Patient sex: M
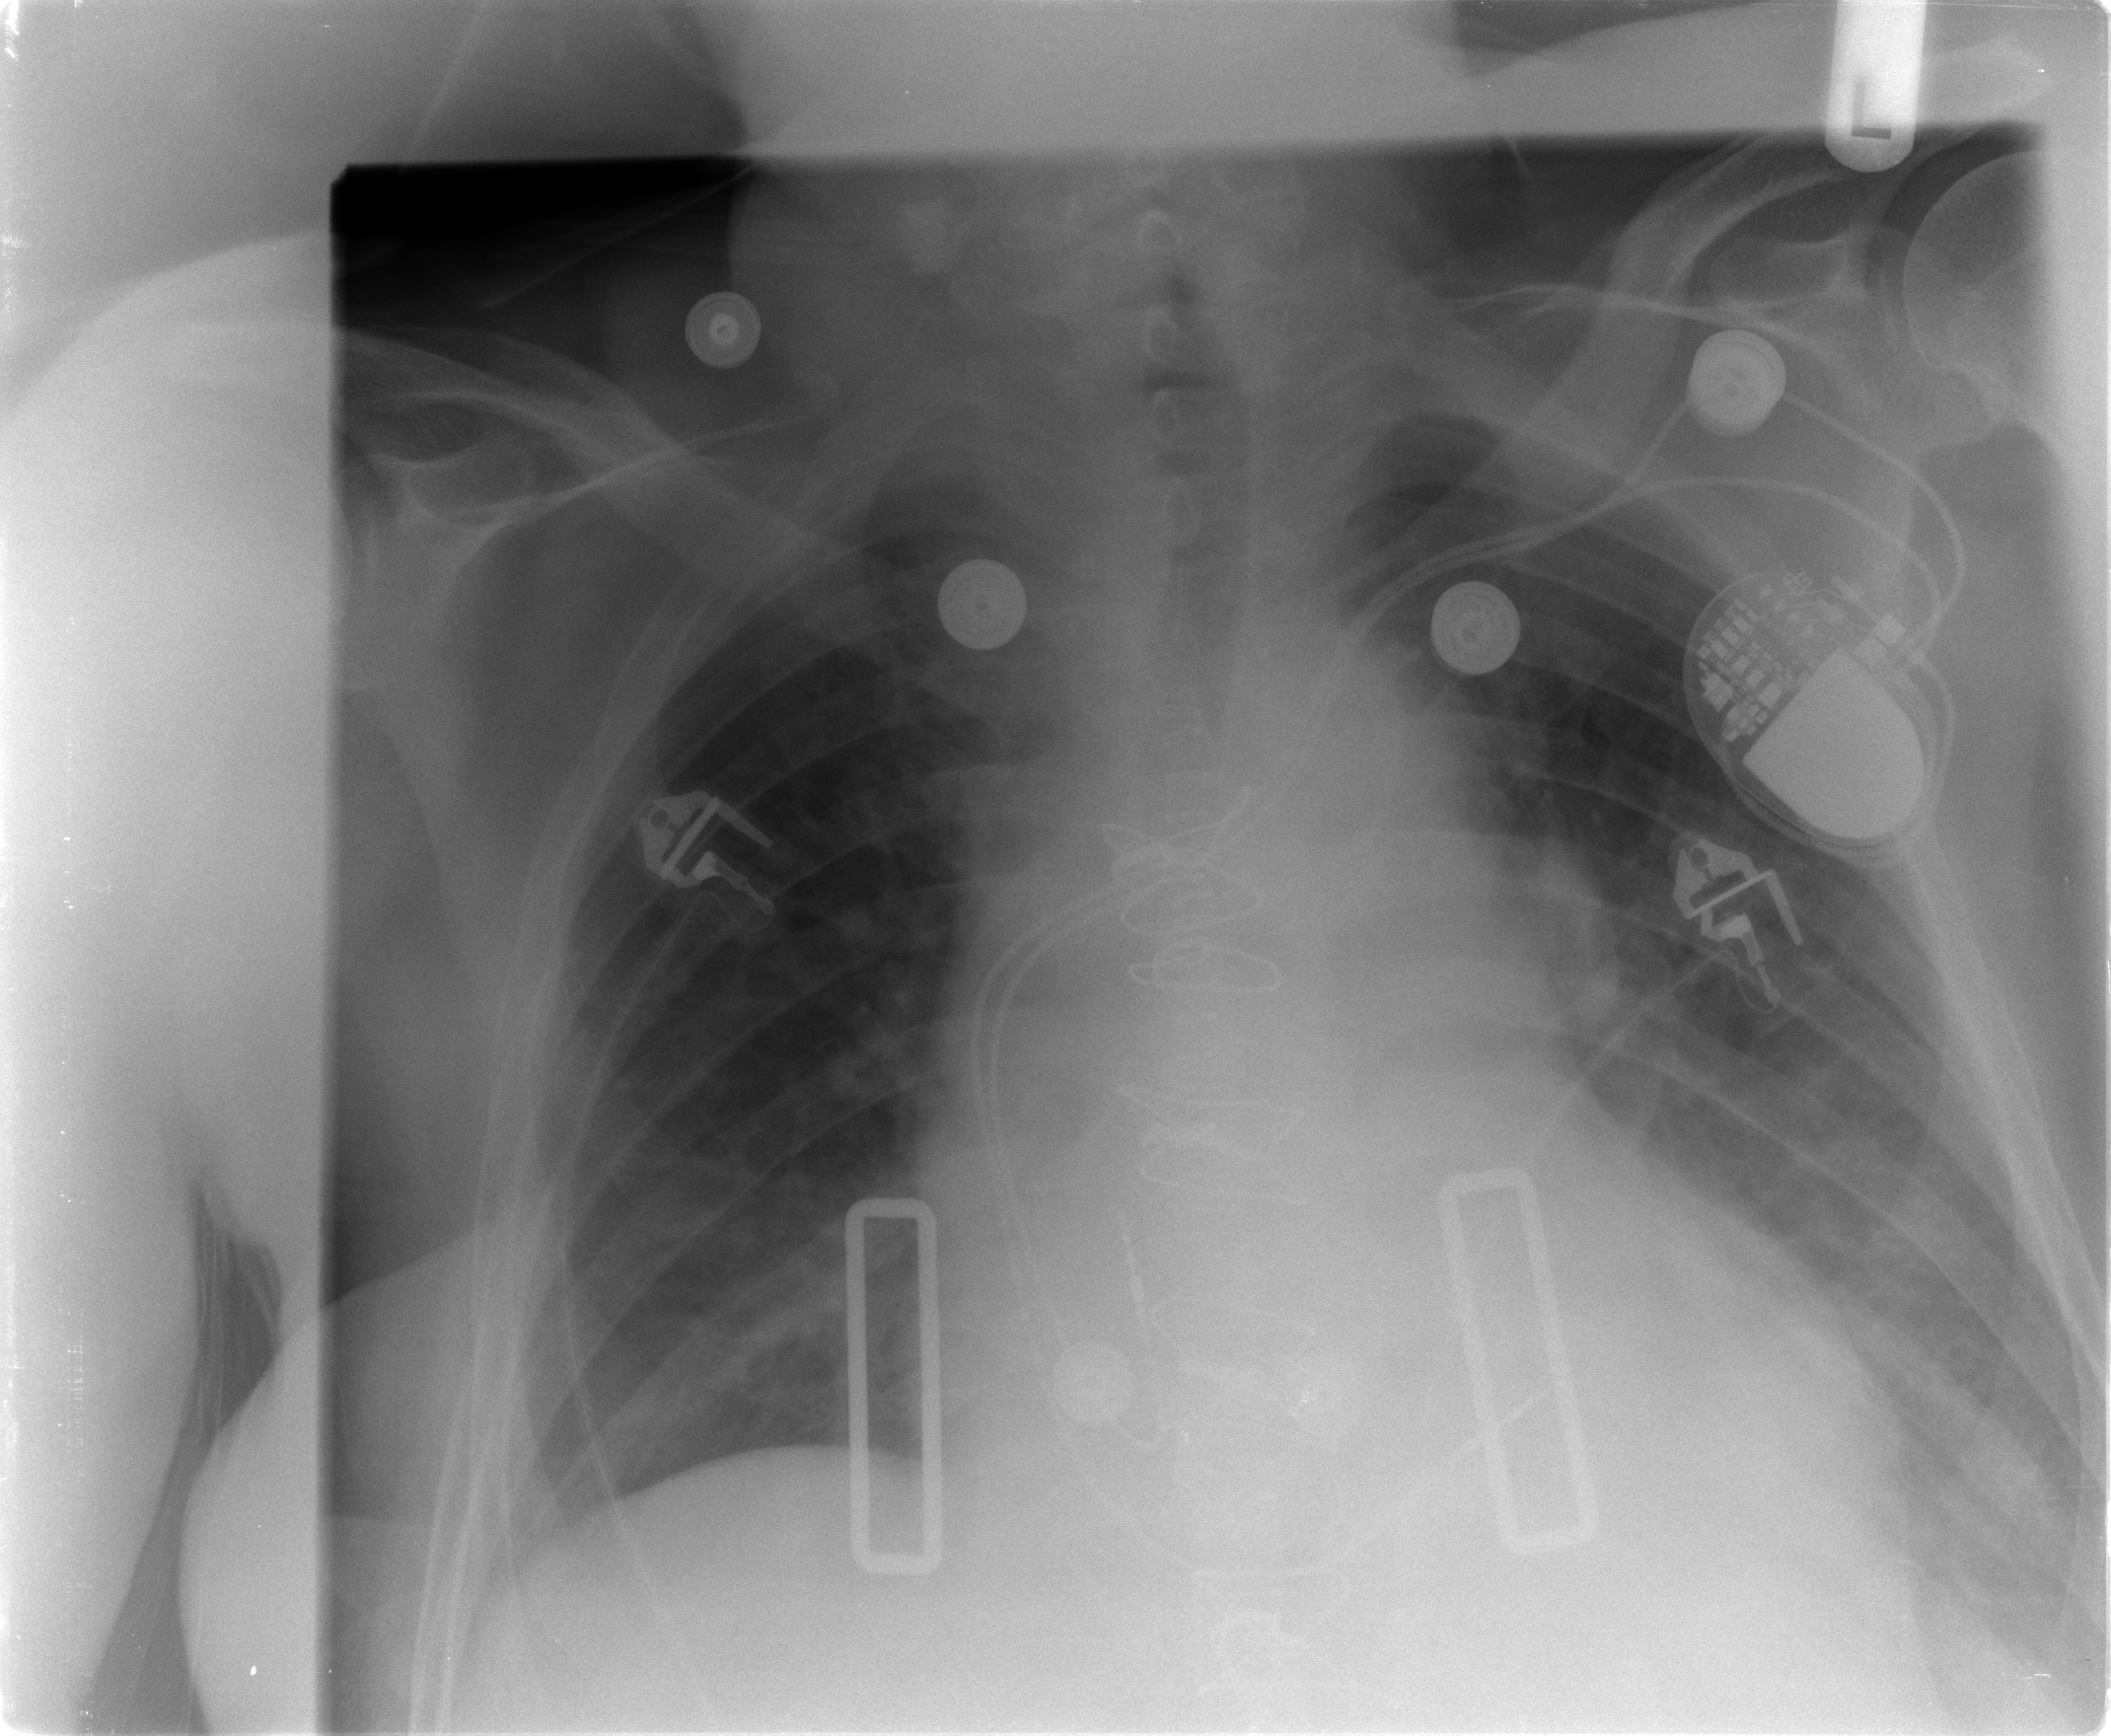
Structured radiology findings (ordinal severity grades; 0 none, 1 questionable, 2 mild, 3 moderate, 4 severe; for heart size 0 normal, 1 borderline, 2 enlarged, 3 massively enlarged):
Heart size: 2
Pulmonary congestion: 2
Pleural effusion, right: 0
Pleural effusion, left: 1
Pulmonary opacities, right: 0
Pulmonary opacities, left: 1
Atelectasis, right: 1
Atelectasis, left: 2